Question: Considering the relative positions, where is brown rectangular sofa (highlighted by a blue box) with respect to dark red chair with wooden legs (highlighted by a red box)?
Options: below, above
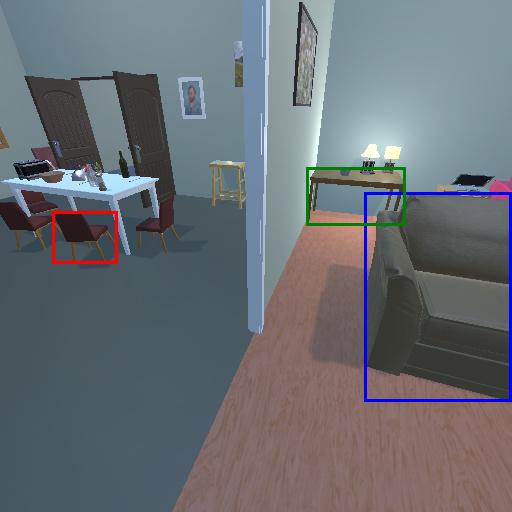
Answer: below